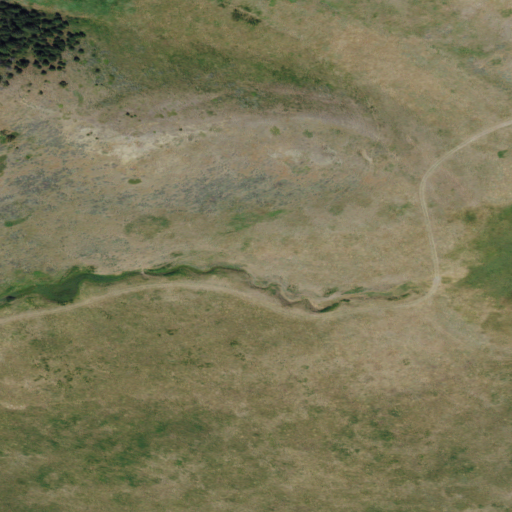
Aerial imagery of depression(s) in Montana named McDougal Basin containing shrub, deciduous forest, and woody wetlands